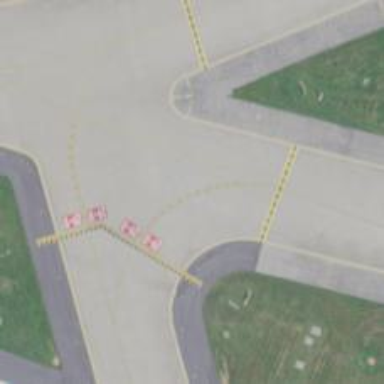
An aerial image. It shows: Image of taxiway at airport.